Question: I want to create a manufacturer (brand in my case) filter using the layered navigation block and place this next to my default sorting
in ps 1.5 i did this by inserting this code at my category.tpl
'''
{include file="./modules/blocklayered/blocklayered.tpl"}
'''

So now my problem is when i do this step at prestashop 1.6 i ecounter this error
'''
Notice: Undefined index: nbr_filterBlocks in /home/vhost/dextertonstore2/cache/smarty/compile/2a/3d/27/2a3d274f79f30dbcf6a26fed74f871da2fb62e0e.file.blocklayered.tpl.php on line 44 Notice: Trying to get property of non-object in /home/vhost/dextertonstore2/cache/smarty/compile/2a/3d/27/2a3d274f79f30dbcf6a26fed74f871da2fb62e0e.file.blocklayered.tpl.php on line 44
Notice: Undefined index: nbr_filterBlocks in /home/vhost/dextertonstore2/cache/smarty/compile/2a/3d/27/2a3d274f79f30dbcf6a26fed74f871da2fb62e0e.file.blocklayered.tpl.php on line 436 Notice: Trying to get property of non-object in /home/vhost/dextertonstore2/cache/smarty/compile/2a/3d/27/2a3d274f79f30dbcf6a26fed74f871da2fb62e0e.file.blocklayered.tpl.php on line 436
'''
i tried to clear the cache and recompile my template, i even deleted manually my cache in \cache\smarty\cache and \cache\smarty\compile but still im getting this error.
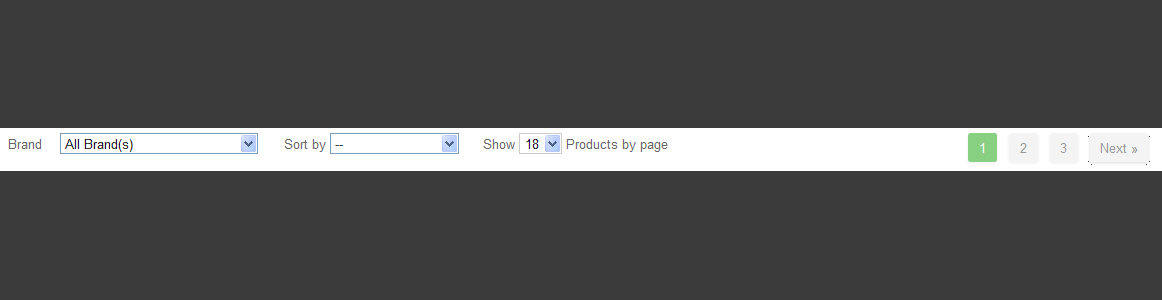
Answer: i found the solution here, this error occurs because there were no values that is pass on to our page.. in order to include the blocklayered.tpl to work .. what i did is i transplanted the layered nav into my left column and display it to none.. in this case .. the values are pass to our page by the blocklayered.php